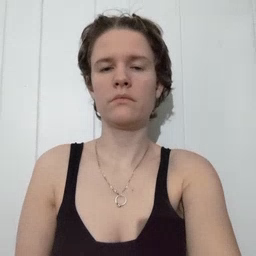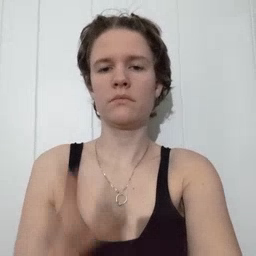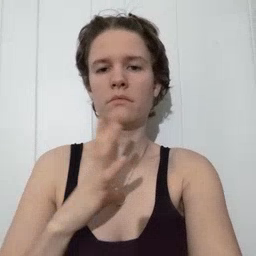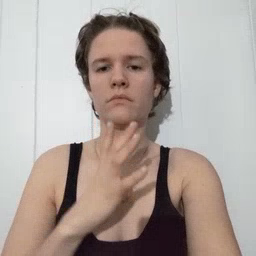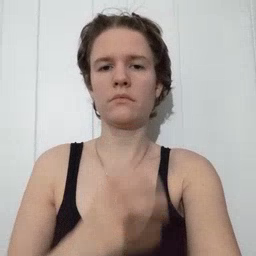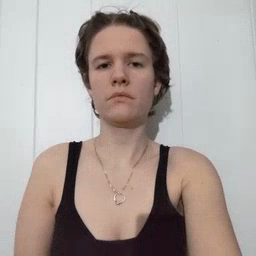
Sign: fine